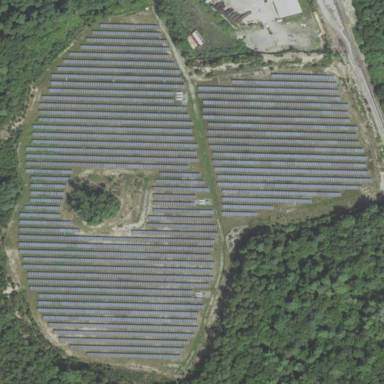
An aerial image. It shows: Solar photovoltaic power plant surrounded by fence.